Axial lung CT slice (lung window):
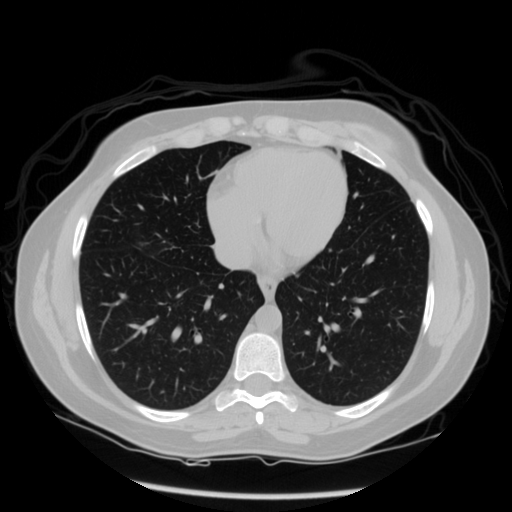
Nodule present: no